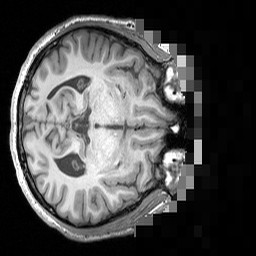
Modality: T1w
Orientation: axial
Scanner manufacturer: siemens
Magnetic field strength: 3 T
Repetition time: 1.5 s
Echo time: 0.00291 s